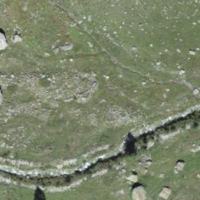
EUNIS habitat code: 26
Species observed at this site:
Bartsia alpina
Dryas octopetala
Gymnadenia conopsea